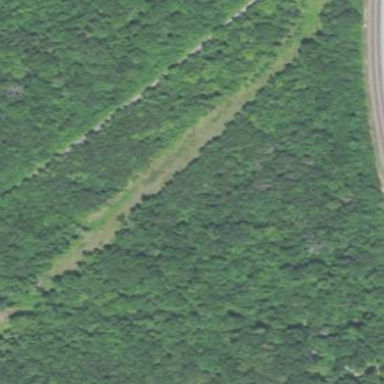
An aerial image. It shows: Woodland consisting of broadleaved trees.